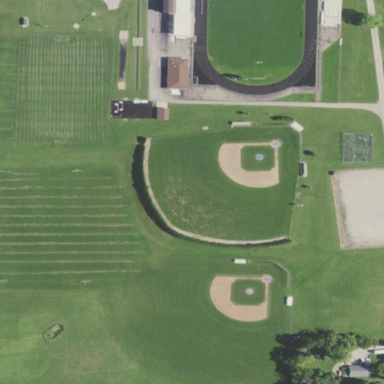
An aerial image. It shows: Baseball pitch for leisure and sports activities.